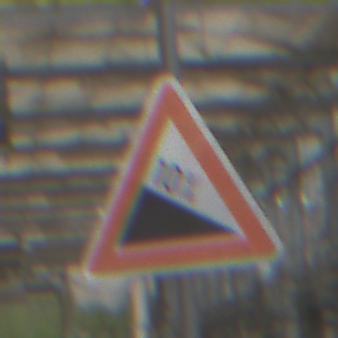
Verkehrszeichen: Gefaelle10
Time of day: Midday
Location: Roofed (Special)
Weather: Overcast
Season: NotSpecified
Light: Natural